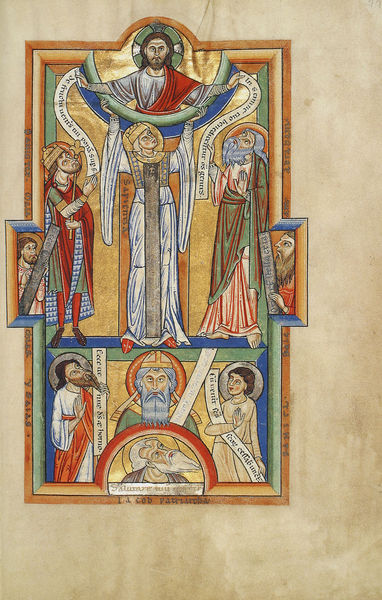
Titel: Stammheim Missale, Hildesheim
Schlagwörter: blau, gott, mann, weiß, frauen, gelb, grün, menschen, bunt, männer, orange, rot, bart, bärte, augen, rahmen, bild, gold, krone, holzschnitt, schrift, bogen, farben, bischof, könig, inschrift, tor, rechtecke, kreuz, druck, altar, rolle, nimbus, christus, jesus, mittelalter, königin, heilige, heilig, maria, gloriole, kronr, latein, schriftband, christ, apostel, glorie, gottvater, buchmalerei